Question: For some reason my css is acting weirdly on pages that are not the index.
Which is weird because the whole top part of the webpage is a shared include between all of them.
Here is a pic of the problem and the relevant code:

Top part of pages: <URL>
navbar.php: <URL>
Css for navbar: <URL>
It has to be something in the CSS, because the rest is identical but I don't see it. (though I might just be lacking too much sleep :P)
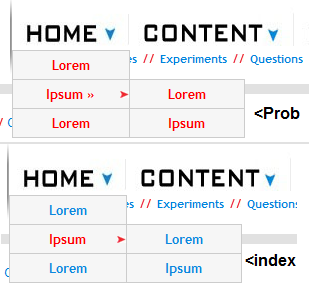
Answer: Replace
'''
ul.dropdown li.hover a { color: red; }
'''
with
'''
ul.dropdown li:hover a { color: red; }
'''
on line 12 in css file
EDIT:
As said in the comment below, You have a structure like this: "ul.dropdown > li > ul > li > a" qhile you are applying css to "ul.dropdown li a".
So, try replacing
'''
ul.dropdown li.hover a
'''
with
'''
ul.dropdown > li > ul > li.hover a
'''
or remove at all.